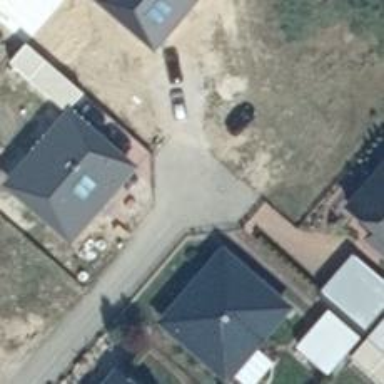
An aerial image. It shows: Residential road.